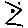
Label: zigzag